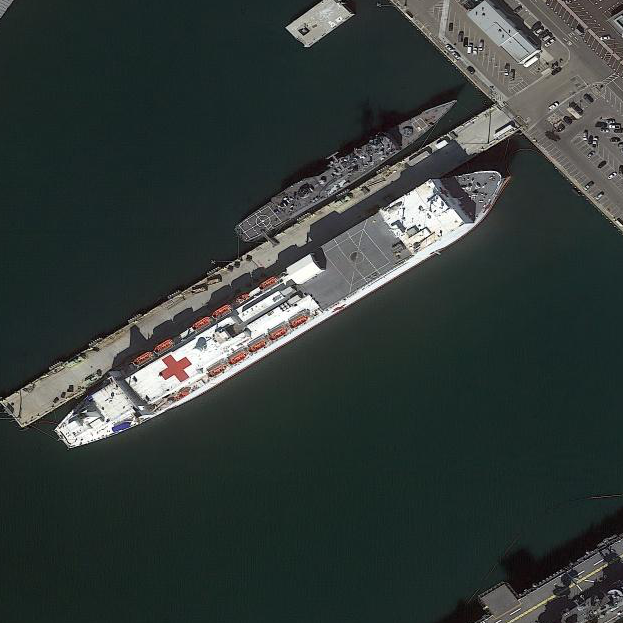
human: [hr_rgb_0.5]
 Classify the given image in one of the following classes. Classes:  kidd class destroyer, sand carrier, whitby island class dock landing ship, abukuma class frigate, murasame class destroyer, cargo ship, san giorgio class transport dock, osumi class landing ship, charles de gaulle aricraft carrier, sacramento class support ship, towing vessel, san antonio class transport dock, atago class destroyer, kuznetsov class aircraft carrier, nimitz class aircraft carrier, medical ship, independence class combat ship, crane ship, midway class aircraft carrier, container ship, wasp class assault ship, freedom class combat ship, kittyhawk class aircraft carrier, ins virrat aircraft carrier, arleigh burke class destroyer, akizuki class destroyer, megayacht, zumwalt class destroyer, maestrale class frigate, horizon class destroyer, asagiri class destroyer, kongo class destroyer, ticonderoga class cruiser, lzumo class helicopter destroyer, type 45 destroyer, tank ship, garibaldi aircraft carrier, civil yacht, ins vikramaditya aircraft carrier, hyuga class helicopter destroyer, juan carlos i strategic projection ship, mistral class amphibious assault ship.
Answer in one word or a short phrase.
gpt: Medical ship